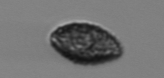
Label: Pseudochattonella_farcimen